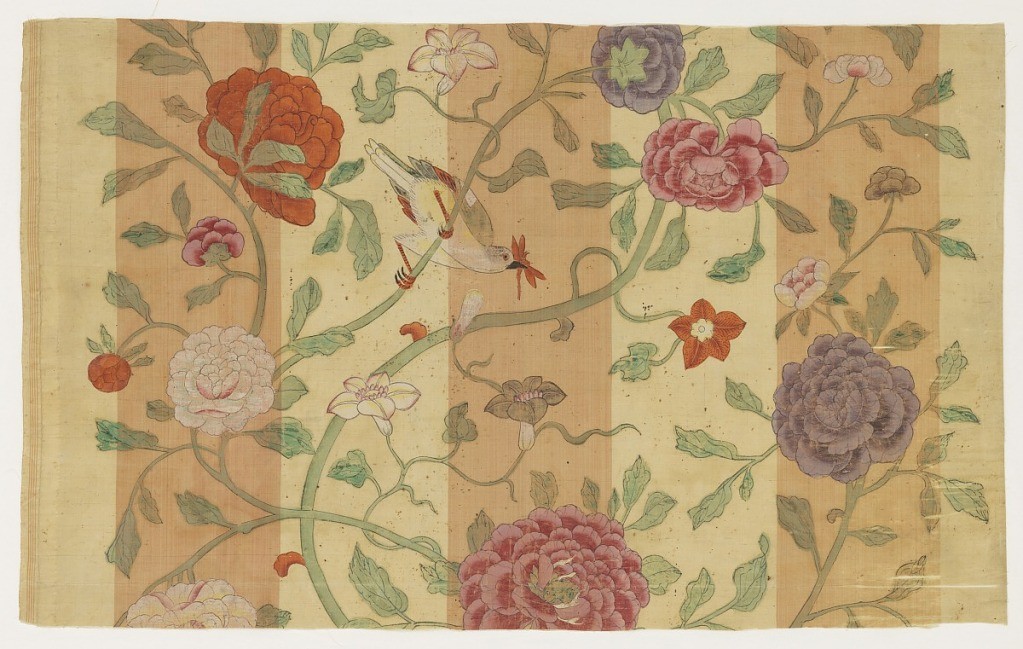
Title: Textile
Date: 19th century
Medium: silk Technique: printed and painted
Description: Large scale pattern of twining branches, leaves, birds and flowers painted in brilliant pinks, purples, oranges and blues against a background of wide white and peach colored vertical stripes.